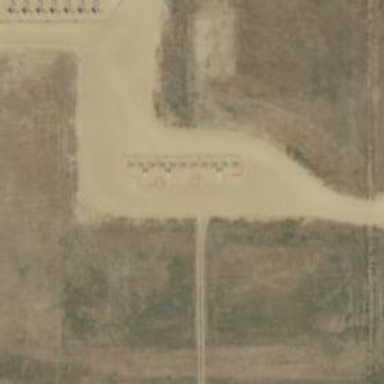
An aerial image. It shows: Petroleum well that is man-made.